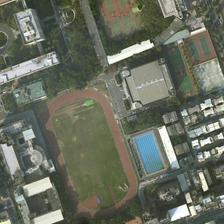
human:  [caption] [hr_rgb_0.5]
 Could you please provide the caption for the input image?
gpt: a large playground and several basketball fields and two tennis courts are surrounded by many buildings separately .

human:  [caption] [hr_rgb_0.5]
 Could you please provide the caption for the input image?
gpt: many buildings and some green trees are around a playground .

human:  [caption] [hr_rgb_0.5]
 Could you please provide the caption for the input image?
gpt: soccer fields, tennis courts, basketball courts and swimming pools are scattered here and there are many high residential buildings around them .

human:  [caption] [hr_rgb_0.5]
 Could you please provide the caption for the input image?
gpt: a playground and many kinds of sports fields are surrounded by many buildings separately .

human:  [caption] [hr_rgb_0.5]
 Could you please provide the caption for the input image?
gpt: a playground and many kinds of sports fields are surrounded by many buildings separately .